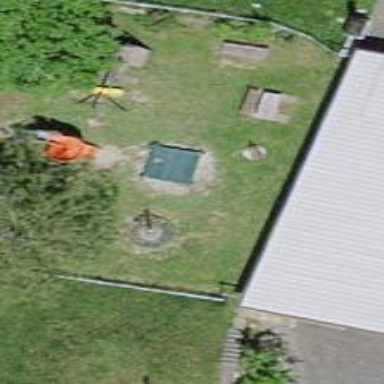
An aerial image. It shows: Playground with grass surface. The playground has playful theme.